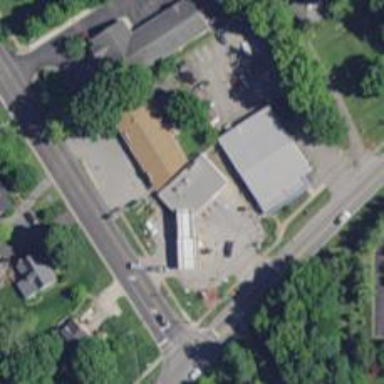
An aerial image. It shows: Convenience shop.